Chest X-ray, AP view. Patient: 33 years old, sex M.
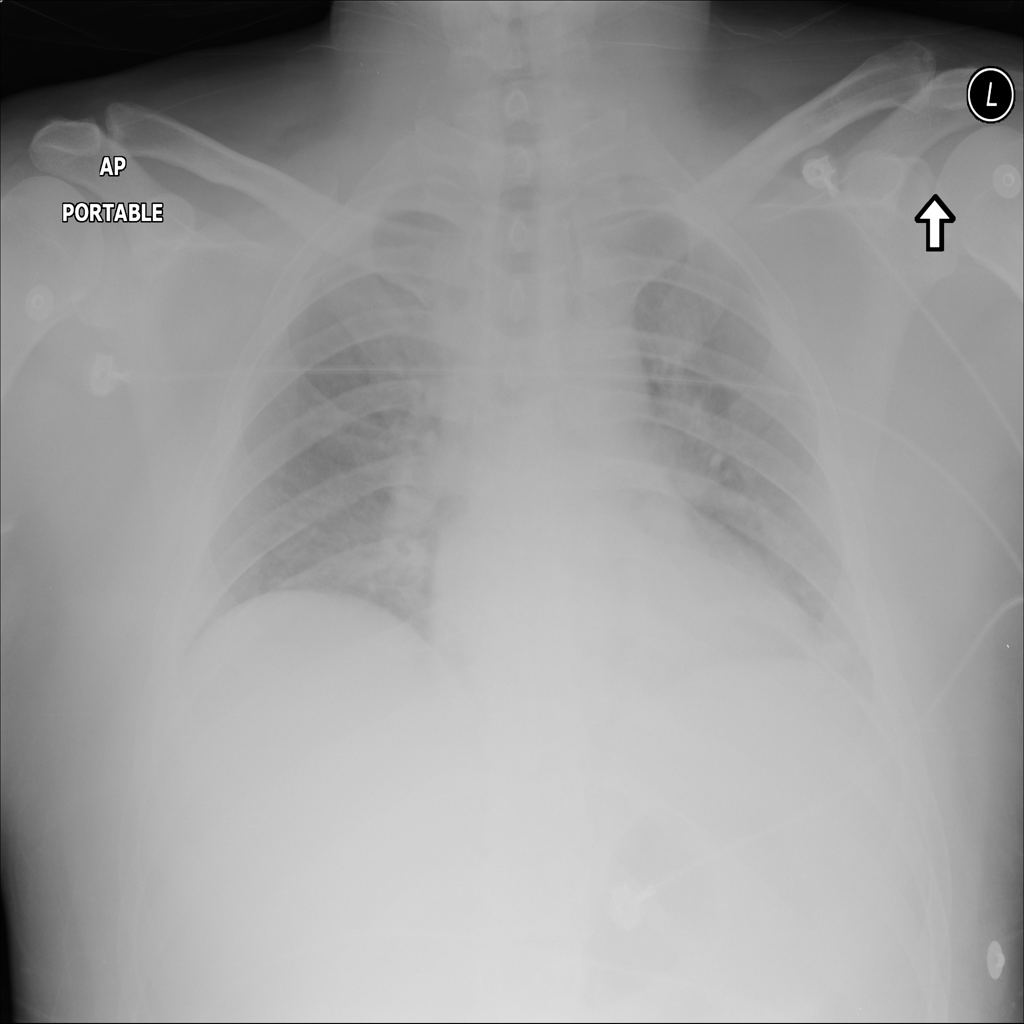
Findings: No Finding